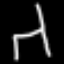
Label: chair